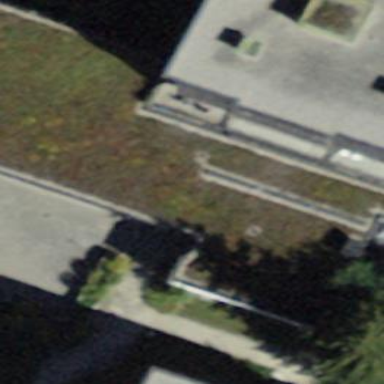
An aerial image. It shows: Building with flat roof.